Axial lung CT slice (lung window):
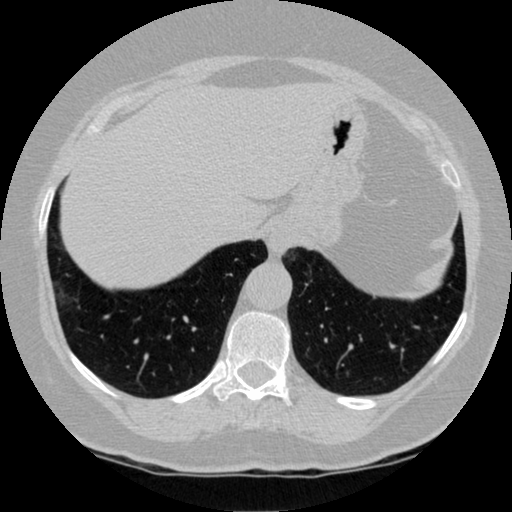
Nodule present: no